Question: I have data model classes as follows:
'''
public class QuizItem
{
public int QuizItemId { get; set; }
public string Question { get; set; }
public IEnumerable<Choice> Choices { get; set; }
}
'''
and
'''
public class Choice
{
public int ChoiceId { get; set; }
public string Description { get; set; }
public bool IsCorrect { get; set; }
}
'''
I made a setup in a controller action as follows:
'''
public class HomeController : Controller
{
public ActionResult Index()
{
IEnumerable<Choice> choices = new Choice[]
{
new Choice{ChoiceId=1,Description="Black",IsCorrect=true},
new Choice{ChoiceId=2,Description="Red",IsCorrect=false},
new Choice{ChoiceId=3,Description="Yellow",IsCorrect=false}
};
QuizItem qi = new QuizItem { QuizItemId = 1,
Question = "What color is your hair?",
Choices = choices };
return View(qi);
}
'''
The last, here is my view:
'''
@model MvcApplication1.Models.QuizItem
@{
ViewBag.Title = "Index";
}
<h2>
Index</h2>
<fieldset>
<legend>QuizItem</legend>
<div class="display-label">
Question</div>
<div class="display-field">@Model.Question</div>
@foreach (var x in Model.Choices)
{
<text>@Html.RadioButtonFor(y => Model.QuizItemId, x.Description, new { @checked = x.IsCorrect })
@x.Description<br /></text>
}
</fieldset>
'''
At runtime, the selected option should be Black. But Yellow gets selected. How to resolve this issue?

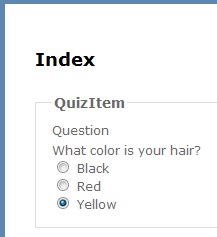
Answer: I found the solution as follows:
'''
<fieldset>
<legend>@Model.Question</legend>
@foreach (var x in Model.Choices)
{
<text>@Html.RadioButton(Model.QuizItemId.ToString(), x.Description, x.IsCorrect)
@x.Description<br /></text>
}
</fieldset>
'''